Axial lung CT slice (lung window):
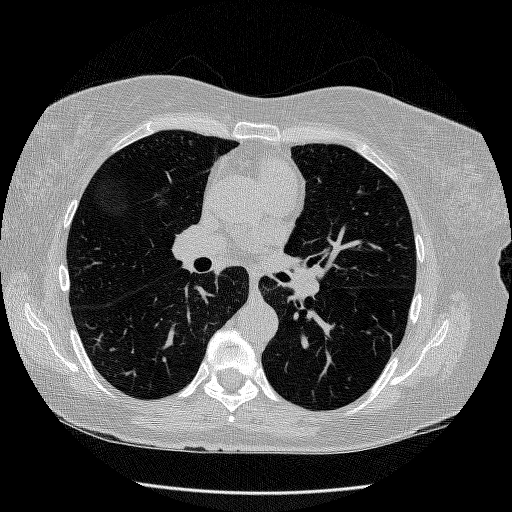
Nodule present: no